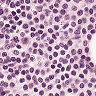
Metastatic tissue present: no